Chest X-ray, PA view. Patient: 54 years old, sex M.
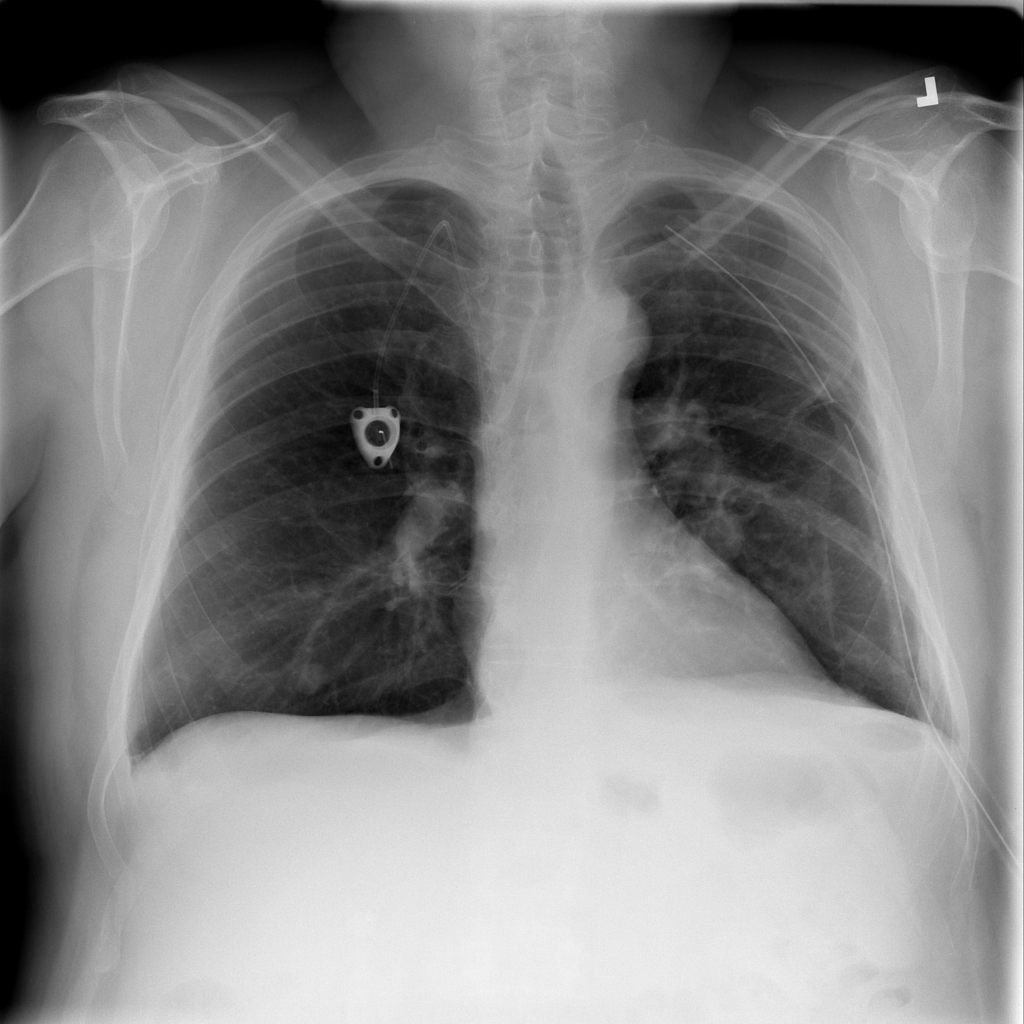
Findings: No Finding